Field crop: tomato
Growth stage: 1
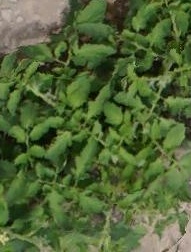
Species: tomato